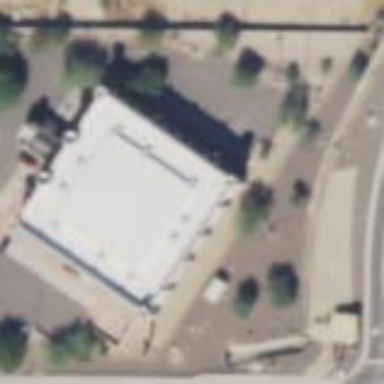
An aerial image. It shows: Retail building.